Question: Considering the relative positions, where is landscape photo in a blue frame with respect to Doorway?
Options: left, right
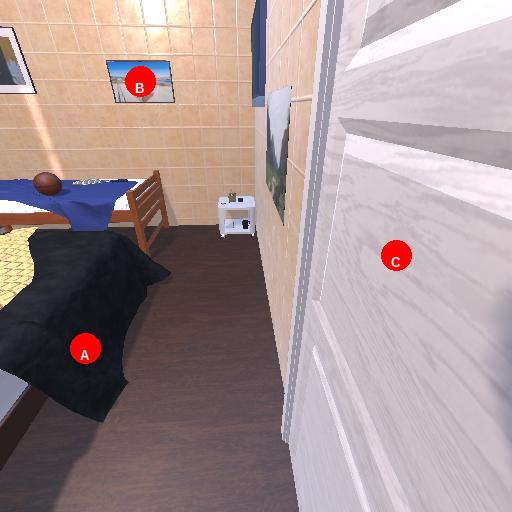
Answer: left